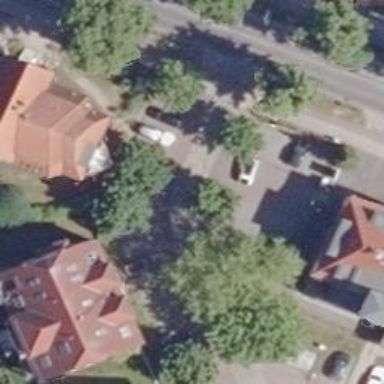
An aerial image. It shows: Normal parking space.